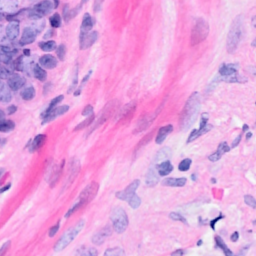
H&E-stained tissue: Breast